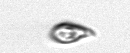
Label: Cryptophyta